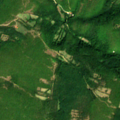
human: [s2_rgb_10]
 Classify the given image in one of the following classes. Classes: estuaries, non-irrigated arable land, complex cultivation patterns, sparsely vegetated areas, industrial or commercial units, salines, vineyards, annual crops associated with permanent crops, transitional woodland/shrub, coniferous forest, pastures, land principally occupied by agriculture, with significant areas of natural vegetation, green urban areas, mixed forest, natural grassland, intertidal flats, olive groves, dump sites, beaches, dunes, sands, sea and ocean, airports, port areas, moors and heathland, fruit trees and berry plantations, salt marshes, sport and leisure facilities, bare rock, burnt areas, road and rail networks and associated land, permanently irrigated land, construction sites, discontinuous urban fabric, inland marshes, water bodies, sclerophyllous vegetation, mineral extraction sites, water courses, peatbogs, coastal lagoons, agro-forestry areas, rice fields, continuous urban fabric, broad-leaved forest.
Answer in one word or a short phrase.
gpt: broad-leaved forest, transitional woodland/shrub